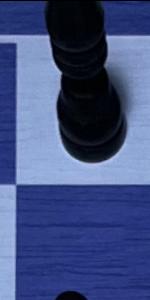
Label: Empty